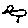
Label: bird